Aerial crown-view tile of a tropical tree (Barro Colorado Island, Panama), acquired 20250512:
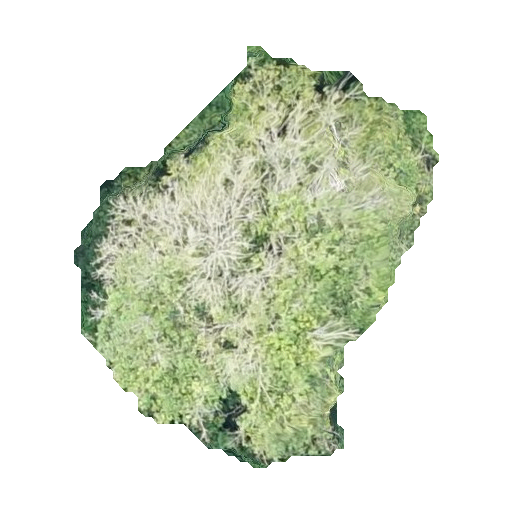
Species: Handroanthus guayacan
GBIF accepted scientific name: Handroanthus guayacan
Crown area: 143.223 m²